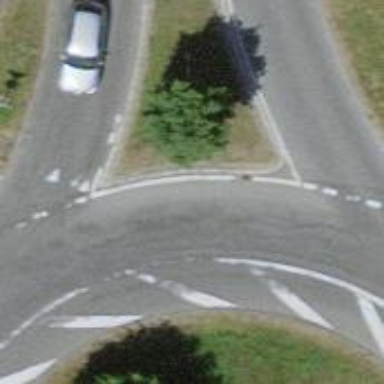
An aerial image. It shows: Road with "give way" sign.